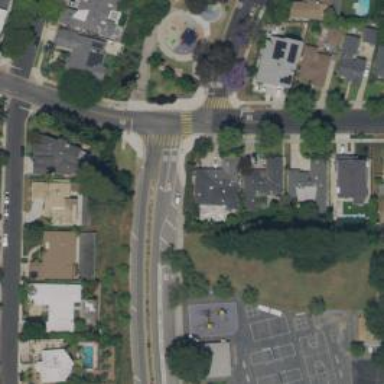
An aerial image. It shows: Marked crossing with zebra markings.